Interaction volume radius: 10 \u00c5
Interaction volume height: 20 \u00c5
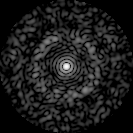
Disorder parameter: 0.8222